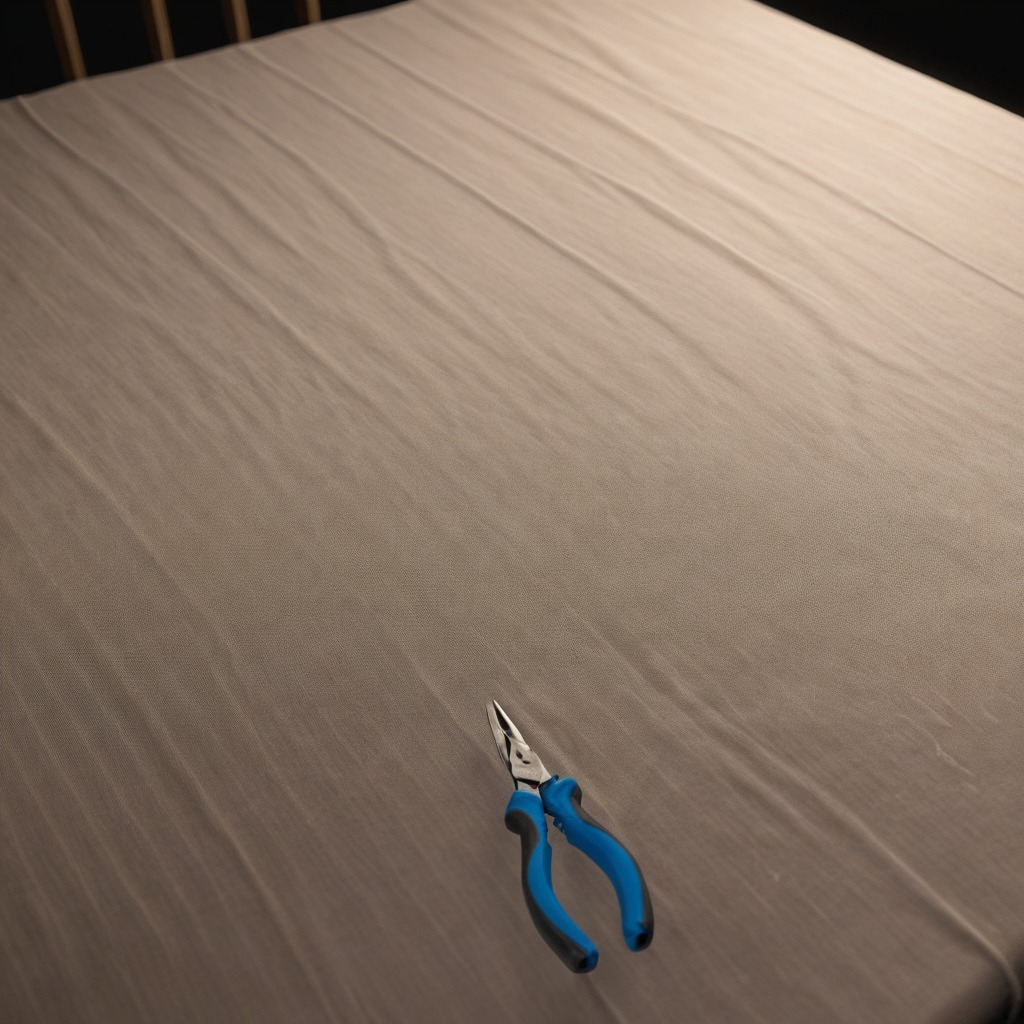
A plier lying on a wooden table inside a workshop at night with soft shadows worn but beneath the cloth